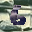
Label: 6